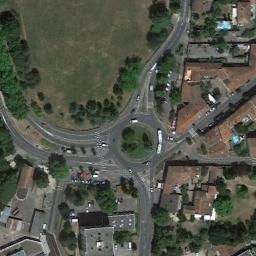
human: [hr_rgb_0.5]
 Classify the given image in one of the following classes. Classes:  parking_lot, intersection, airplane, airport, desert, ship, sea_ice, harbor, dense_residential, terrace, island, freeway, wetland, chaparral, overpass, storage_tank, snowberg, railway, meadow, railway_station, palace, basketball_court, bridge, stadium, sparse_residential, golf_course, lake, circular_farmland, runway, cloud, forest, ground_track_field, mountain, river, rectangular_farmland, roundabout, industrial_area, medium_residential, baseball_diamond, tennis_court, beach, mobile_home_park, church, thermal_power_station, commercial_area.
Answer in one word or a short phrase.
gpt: roundabout